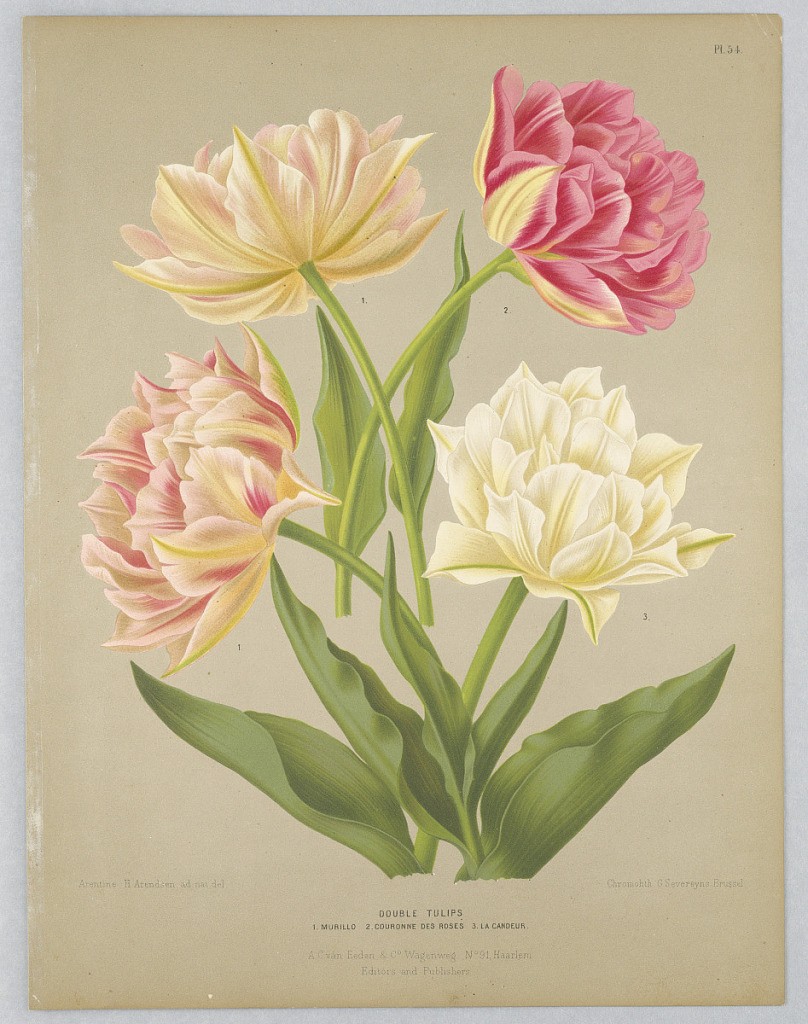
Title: Double Tulips, Plate 54 from A. C. Van Eeden's "Flora of Haarlem"
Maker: Arentine H. Arendsen, Dutch, 1836 - 1915
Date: ca. 1881
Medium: Chromolithograph on paper
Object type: Print
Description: Disbound color plate "Double Tulips" from A. C. Van Eeden's "Flora of Haarlem."